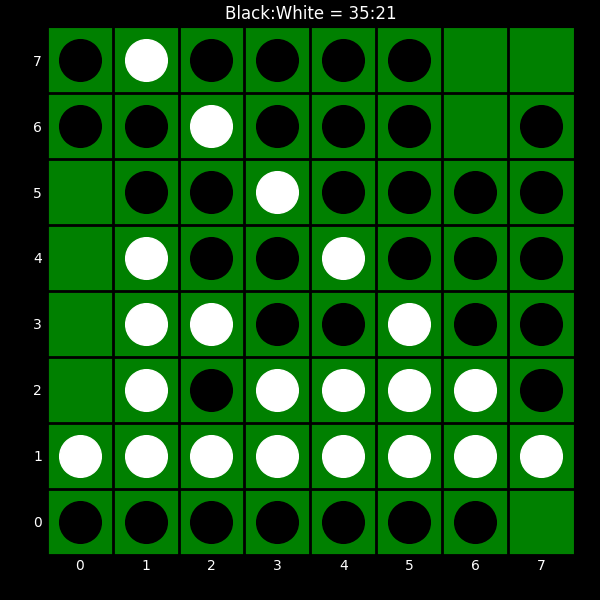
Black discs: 35
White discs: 21